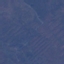
Land use / land cover class: HerbaceousVegetation